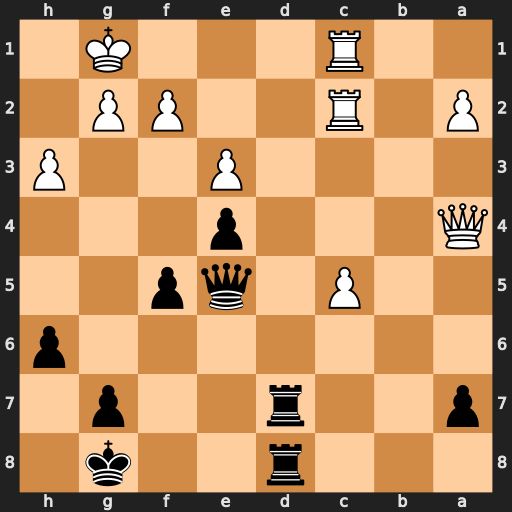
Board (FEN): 3r2k1/p2r2p1/7p/2P1qp2/Q3p3/4P2P/P1R2PP1/2R3K1
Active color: b
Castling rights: -
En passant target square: -
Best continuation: Rd1+ Rxd1 Rxd1#